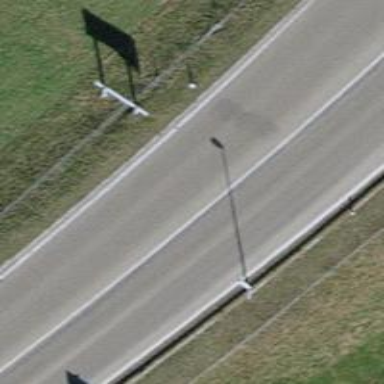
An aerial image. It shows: Asphalt trunk highway.